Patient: sex M, age 51
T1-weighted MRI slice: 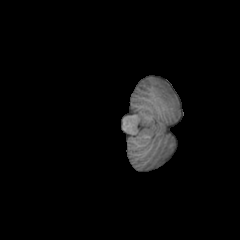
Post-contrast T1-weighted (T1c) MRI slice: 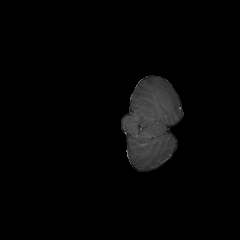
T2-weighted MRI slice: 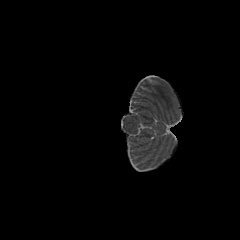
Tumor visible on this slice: no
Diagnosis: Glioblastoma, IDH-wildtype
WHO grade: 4